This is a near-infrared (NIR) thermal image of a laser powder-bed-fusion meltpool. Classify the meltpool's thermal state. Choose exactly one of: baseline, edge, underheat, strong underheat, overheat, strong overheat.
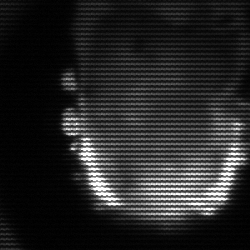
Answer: baseline